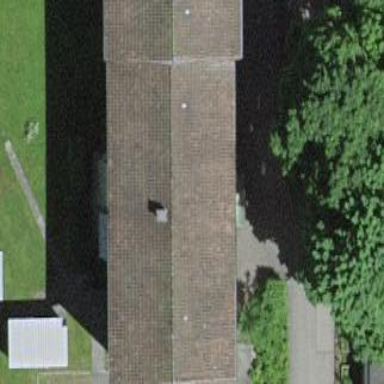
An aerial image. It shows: Gabled roof on residential building.